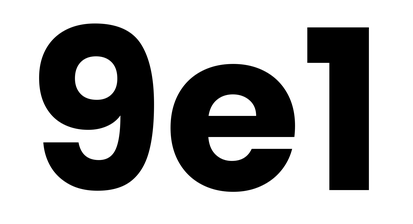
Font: Poppins-Bold